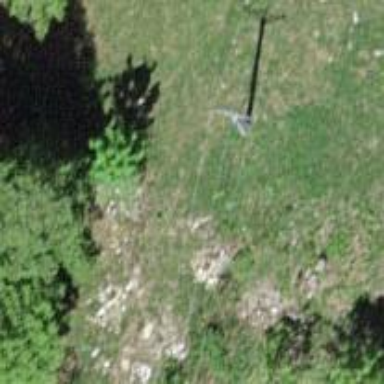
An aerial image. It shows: Concrete power pole.